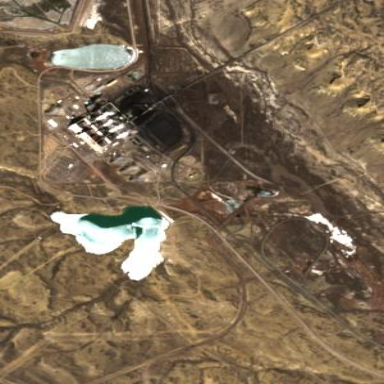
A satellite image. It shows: Industrial area with coal power plant.